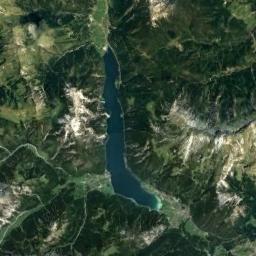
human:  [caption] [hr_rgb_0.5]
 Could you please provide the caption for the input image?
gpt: Many trees are around the lake .

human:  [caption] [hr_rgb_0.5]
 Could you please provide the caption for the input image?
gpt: The lake blends with the green space .

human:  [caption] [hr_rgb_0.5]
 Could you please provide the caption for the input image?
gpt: A curved strip of blue lake surrounded by green mountains .

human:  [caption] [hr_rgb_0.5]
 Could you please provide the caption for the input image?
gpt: The lake lies in a mountainous area covered with vegetation and the water is blue .

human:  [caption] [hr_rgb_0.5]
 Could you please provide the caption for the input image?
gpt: There are some mountains and green forests around the blue lake .